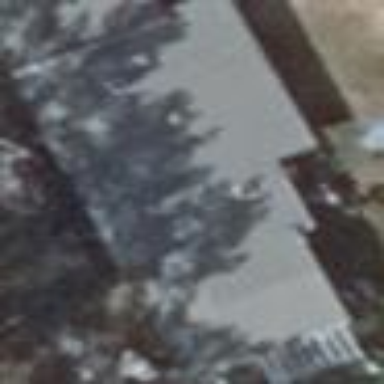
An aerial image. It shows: Building.